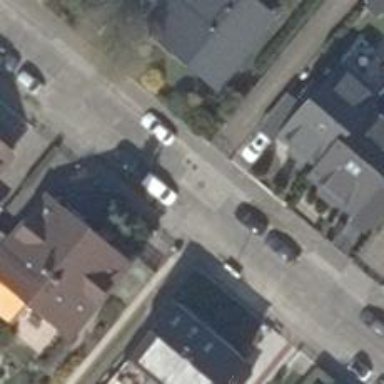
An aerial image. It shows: Residential road with concrete surface and sidewalks on both sides.